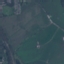
Land use / land cover: Pasture